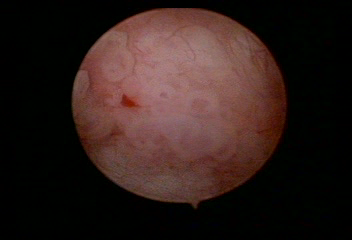
Modality: WLC
Class: Malignant
Subclass: LowGradePapillary
Lesion: L1
Stage: Ta
Morphology: Papillary
Bladder cancer association: Yes
Annotated structures: Tumor